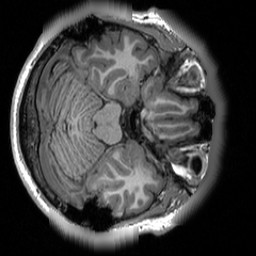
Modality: T1w
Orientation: axial